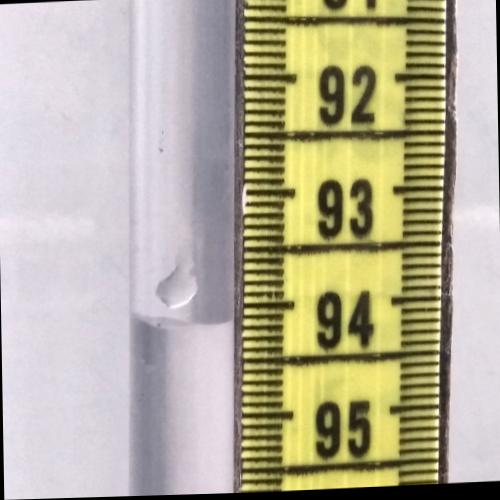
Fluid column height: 94.2 cm